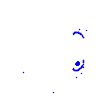
Particle: electron